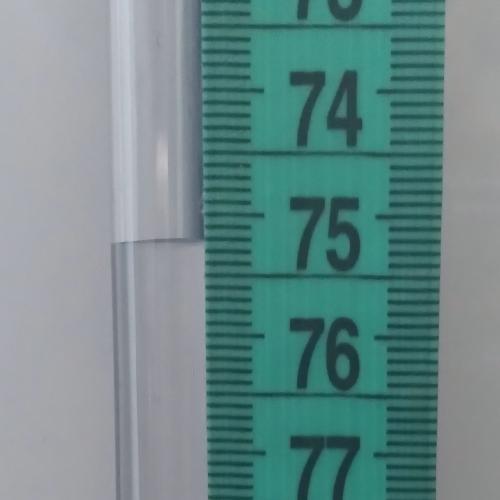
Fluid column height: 75.2 cm